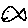
Label: fish